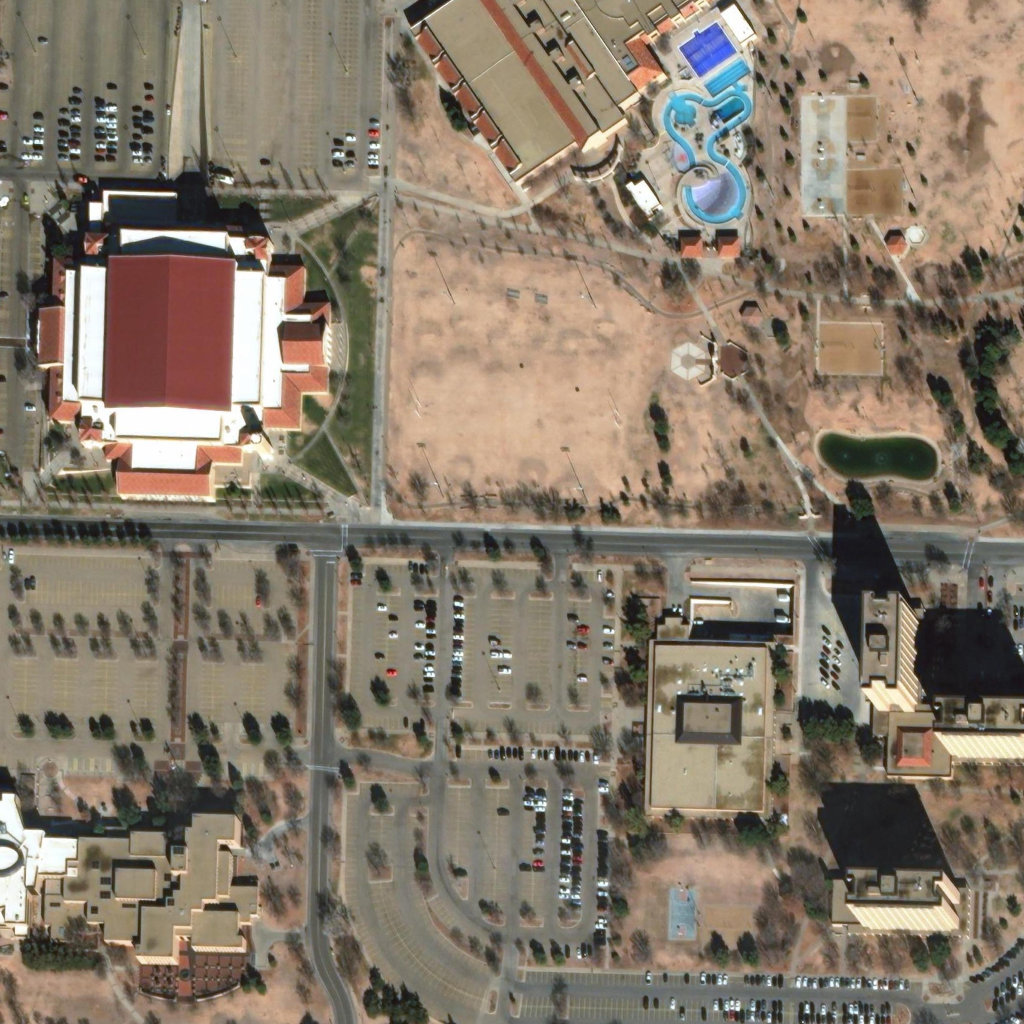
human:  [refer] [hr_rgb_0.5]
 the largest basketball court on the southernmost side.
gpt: <box>[[3, 18, 32, 49, 0]]</box>